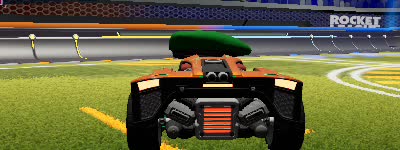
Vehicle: breakout